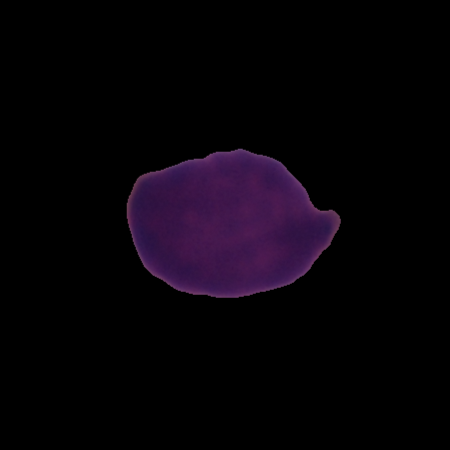
Label: healthy